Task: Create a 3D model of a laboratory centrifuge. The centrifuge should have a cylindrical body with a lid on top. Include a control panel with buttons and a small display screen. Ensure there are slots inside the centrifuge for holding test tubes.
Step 612:
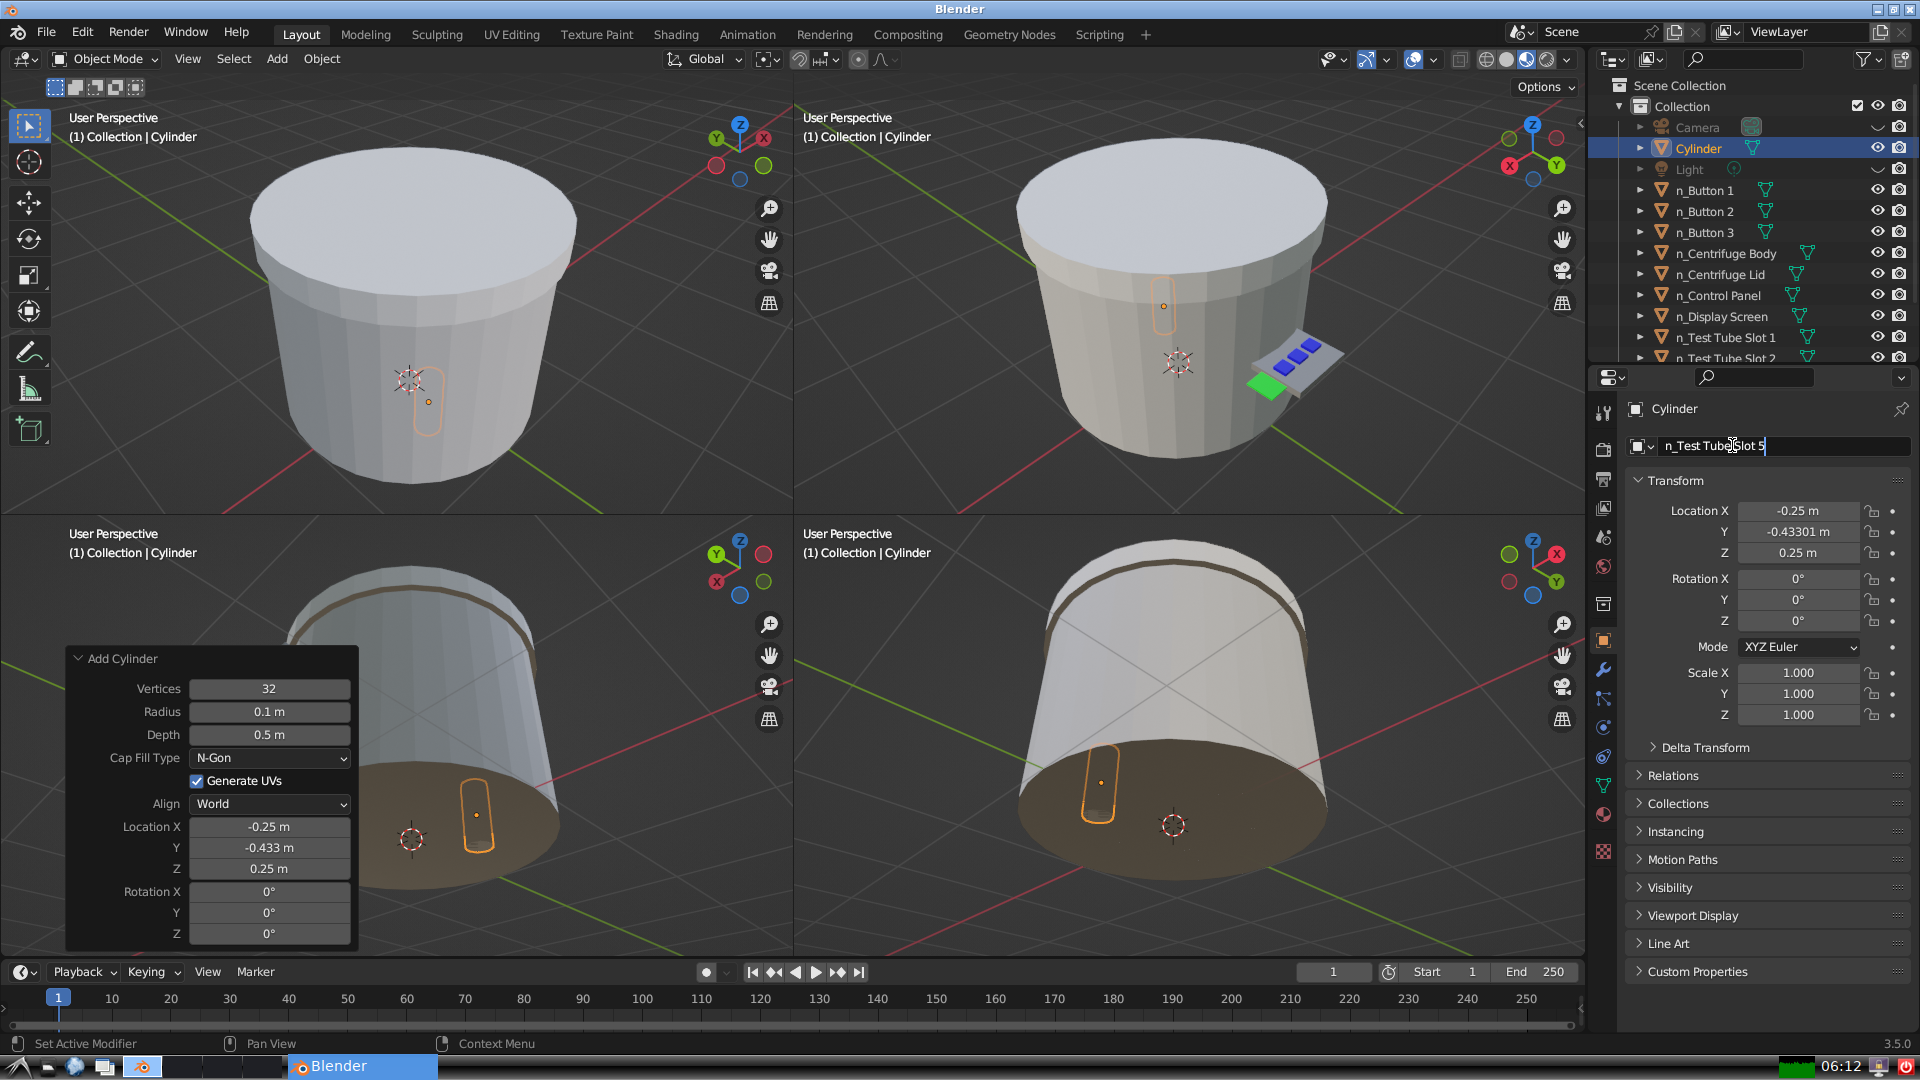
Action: {"key_press": ['Return']}